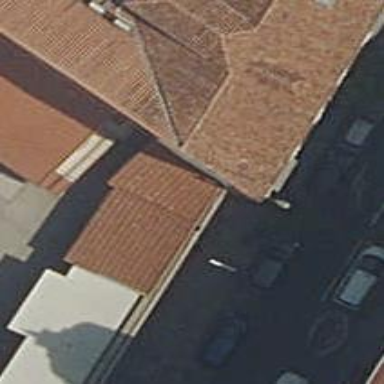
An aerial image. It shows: Restaurant.